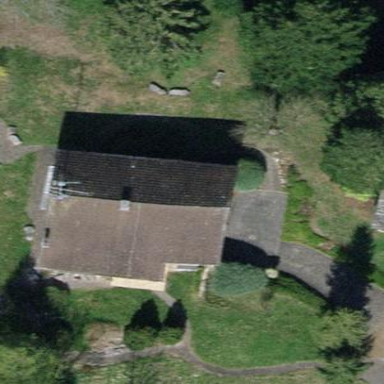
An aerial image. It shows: Building with gabled roof.